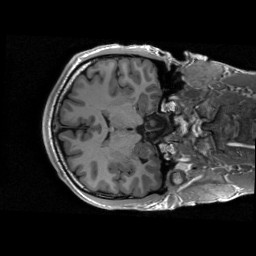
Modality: T1w
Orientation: axial